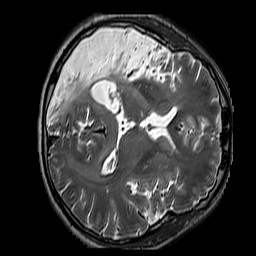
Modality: T2w
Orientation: axial
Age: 43
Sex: male
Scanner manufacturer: siemens
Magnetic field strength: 3 T
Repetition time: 3.2 s
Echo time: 0.212 s